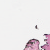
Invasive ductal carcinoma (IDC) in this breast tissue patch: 0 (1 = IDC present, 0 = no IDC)